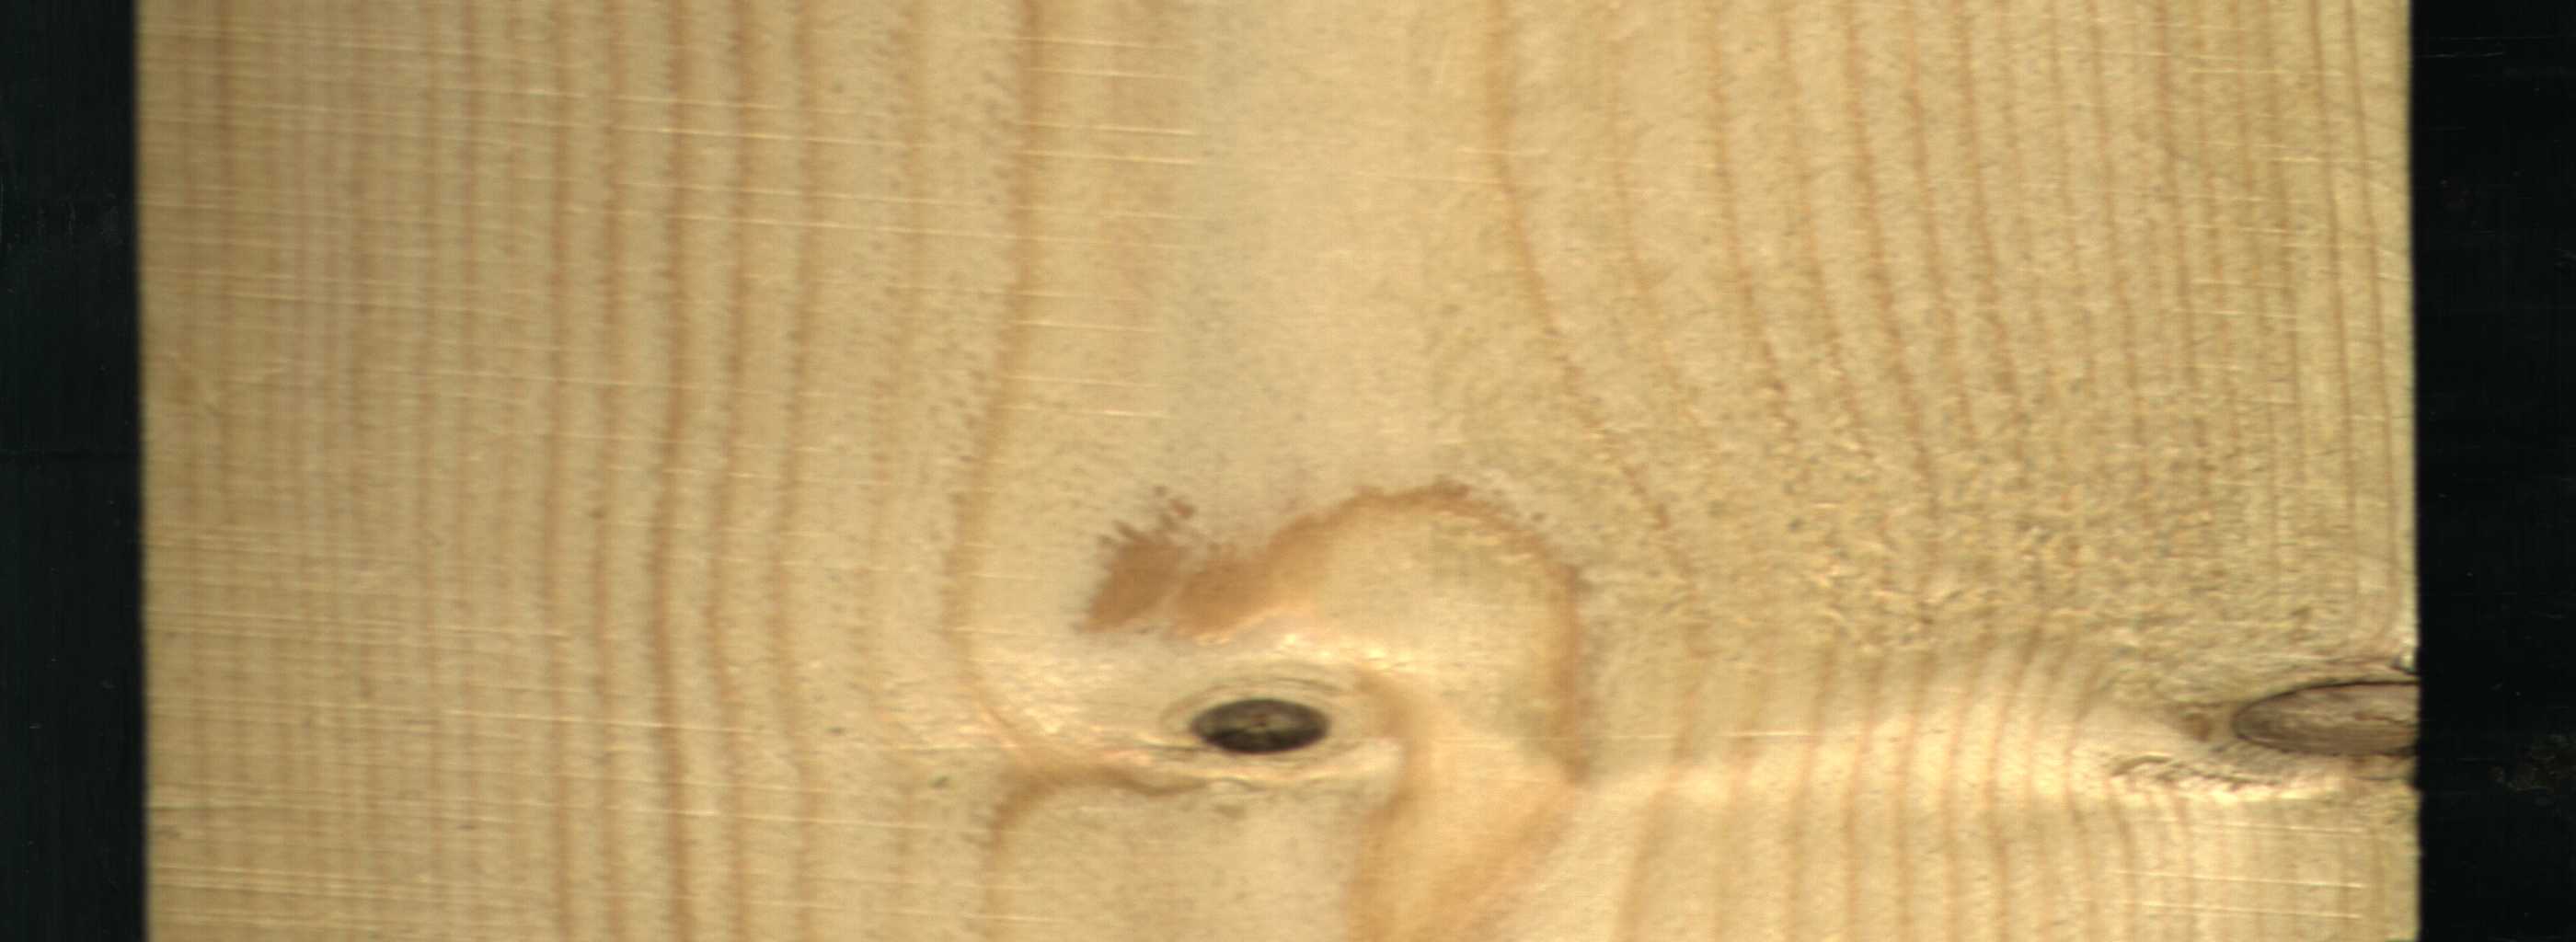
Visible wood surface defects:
Dead_Knot
Dead_Knot